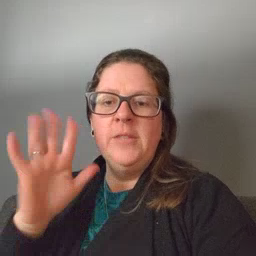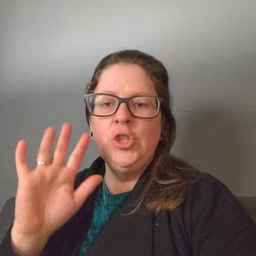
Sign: finish